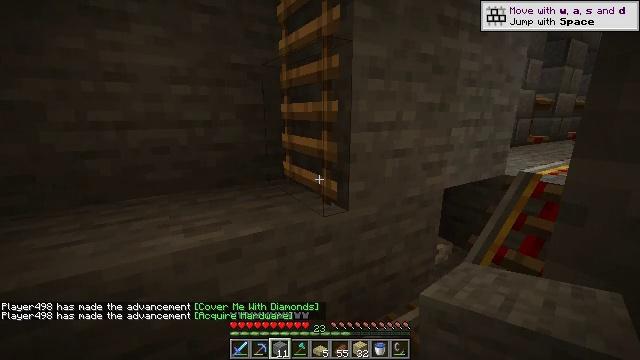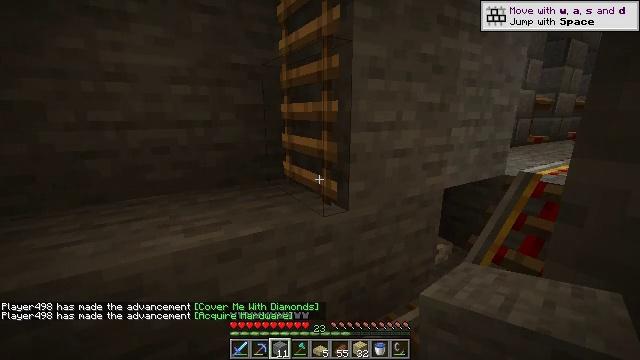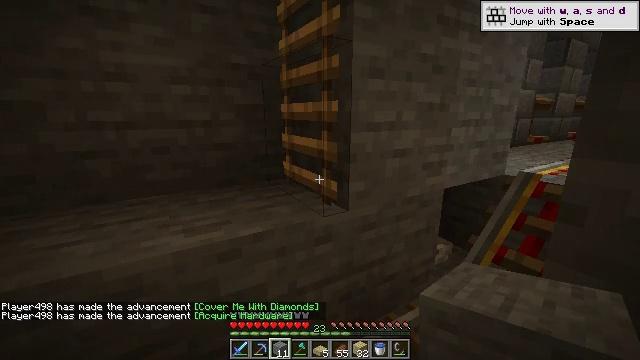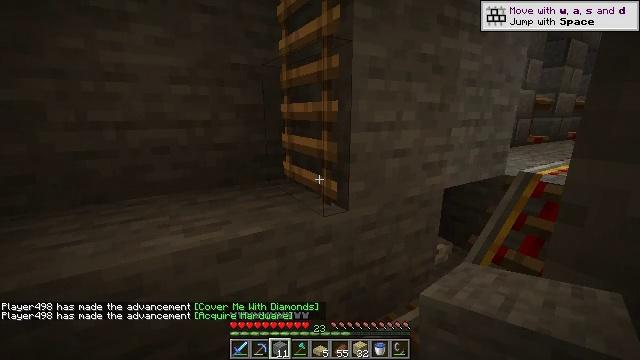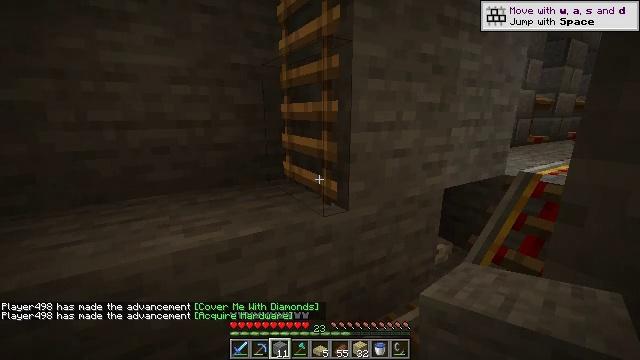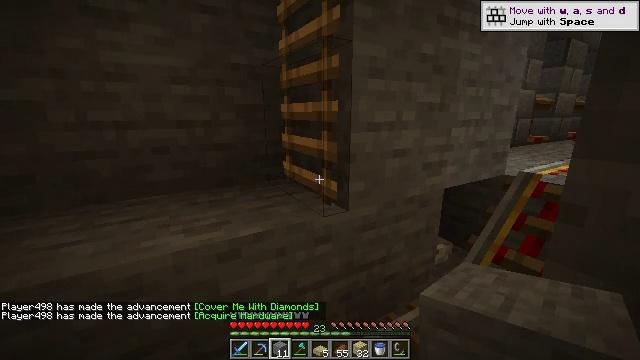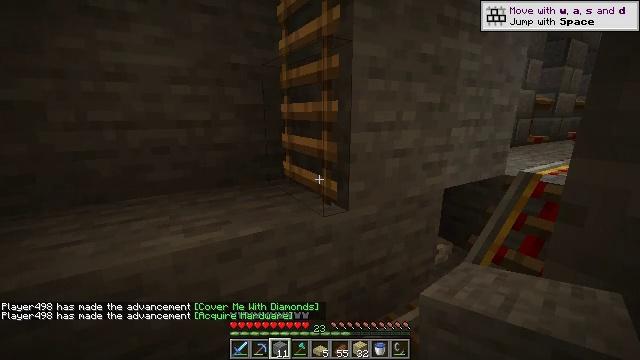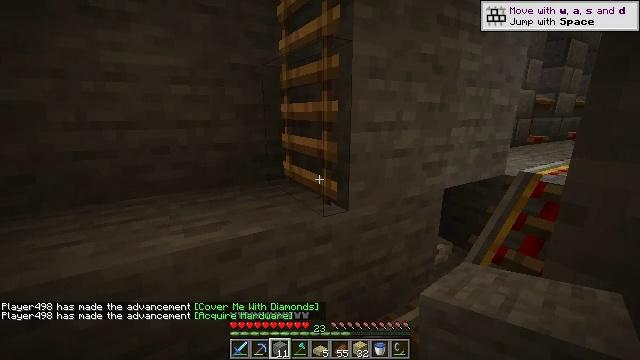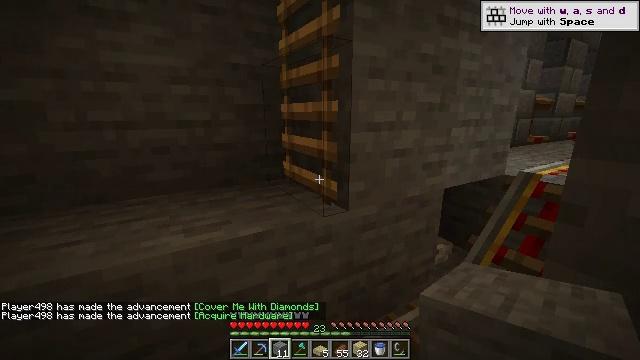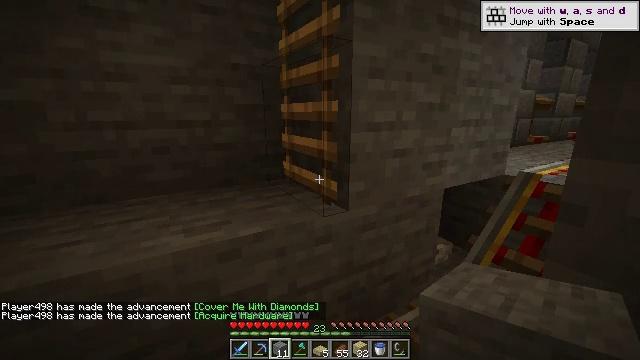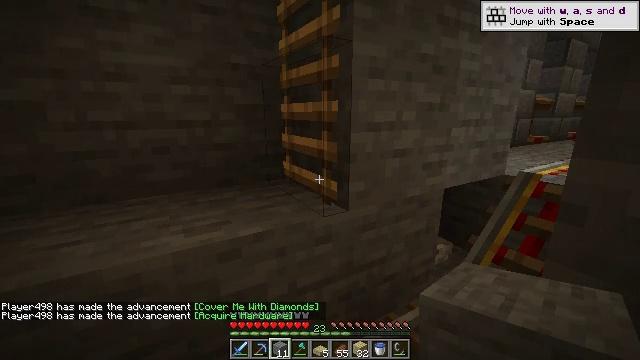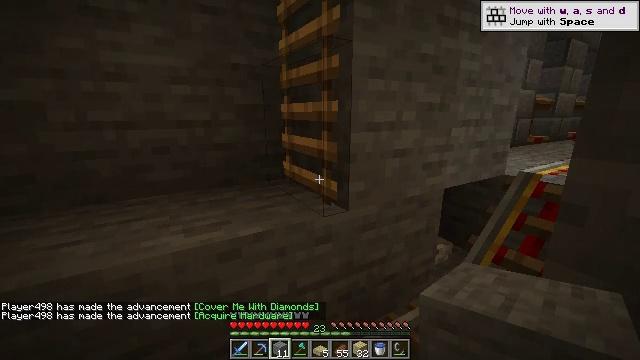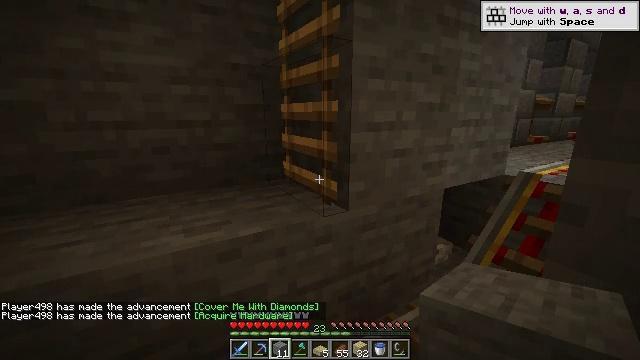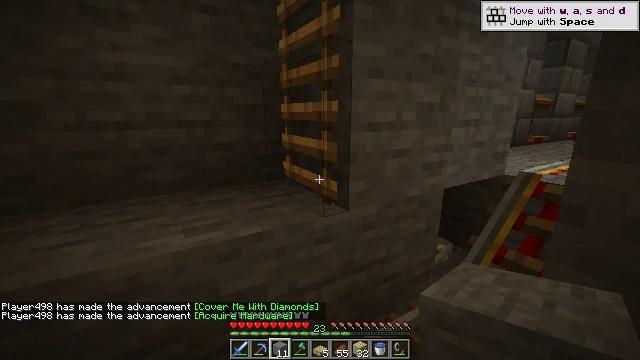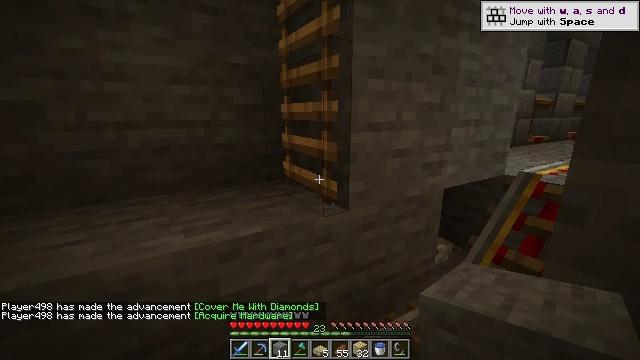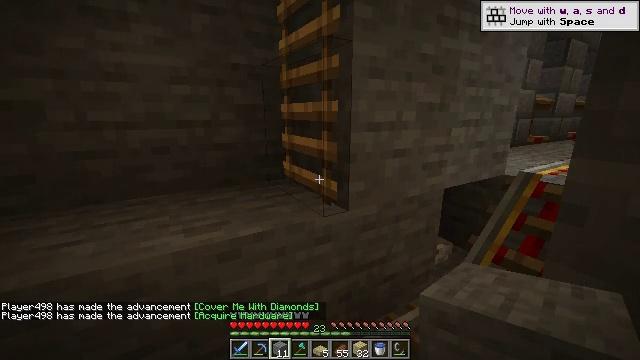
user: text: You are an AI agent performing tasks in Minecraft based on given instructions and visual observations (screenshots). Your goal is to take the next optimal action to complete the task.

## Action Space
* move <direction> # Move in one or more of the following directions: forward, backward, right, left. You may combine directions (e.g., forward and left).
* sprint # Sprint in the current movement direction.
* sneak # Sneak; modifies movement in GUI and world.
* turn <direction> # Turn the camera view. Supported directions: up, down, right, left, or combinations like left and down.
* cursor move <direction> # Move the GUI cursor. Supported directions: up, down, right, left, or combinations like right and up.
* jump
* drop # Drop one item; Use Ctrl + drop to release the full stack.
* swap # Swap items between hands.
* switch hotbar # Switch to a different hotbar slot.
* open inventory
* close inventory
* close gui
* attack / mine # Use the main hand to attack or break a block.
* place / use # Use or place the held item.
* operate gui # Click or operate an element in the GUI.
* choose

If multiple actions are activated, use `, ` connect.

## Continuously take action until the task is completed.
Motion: motion action
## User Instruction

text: Break the cauldron to collect it.
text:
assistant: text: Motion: no_op
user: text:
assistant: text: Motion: no_op
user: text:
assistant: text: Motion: no_op
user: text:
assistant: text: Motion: no_op
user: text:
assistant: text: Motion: no_op
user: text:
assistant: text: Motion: no_op
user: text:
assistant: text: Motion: no_op
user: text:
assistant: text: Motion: no_op
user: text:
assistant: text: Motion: no_op
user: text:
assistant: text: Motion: no_op
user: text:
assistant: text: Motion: no_op
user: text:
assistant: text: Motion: no_op
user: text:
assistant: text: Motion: no_op
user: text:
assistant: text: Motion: no_op
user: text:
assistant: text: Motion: no_op
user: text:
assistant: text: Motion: no_op
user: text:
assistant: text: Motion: no_op
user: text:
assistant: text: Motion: no_op
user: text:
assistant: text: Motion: no_op
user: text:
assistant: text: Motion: no_op
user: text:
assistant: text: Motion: no_op
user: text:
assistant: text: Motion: no_op
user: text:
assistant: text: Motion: no_op
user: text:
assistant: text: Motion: no_op
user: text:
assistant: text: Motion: no_op
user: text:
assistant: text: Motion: no_op
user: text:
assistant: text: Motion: no_op
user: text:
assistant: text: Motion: no_op
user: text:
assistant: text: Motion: no_op
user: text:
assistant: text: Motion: no_op